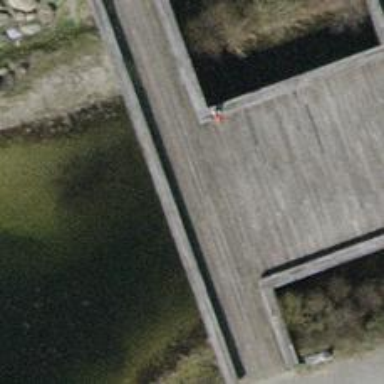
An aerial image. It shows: Footway bridge.